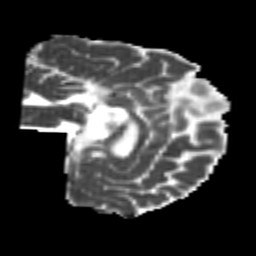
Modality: MD
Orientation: sagittal
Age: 25
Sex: male
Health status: healthy
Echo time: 0.074 s